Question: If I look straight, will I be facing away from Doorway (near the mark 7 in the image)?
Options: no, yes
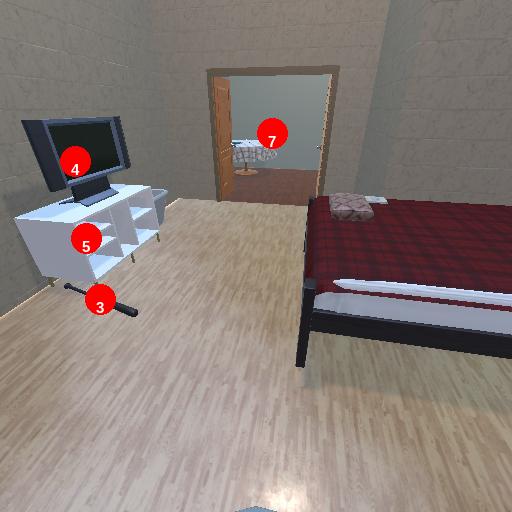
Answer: no